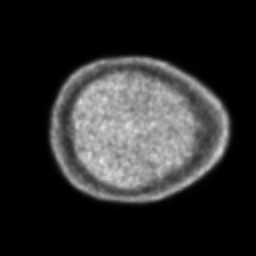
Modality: PET
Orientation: axial
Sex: female
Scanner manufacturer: ge